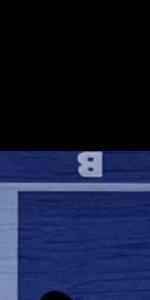
Label: Empty